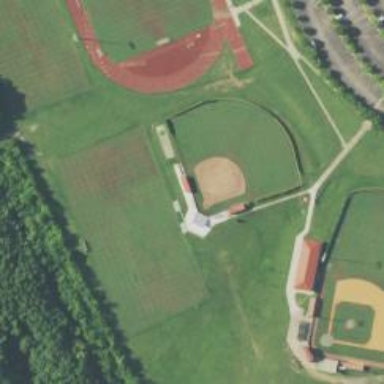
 with mixture of grass and dirt surface."